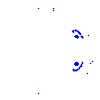
Particle: electron